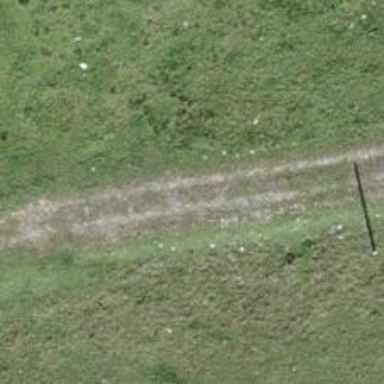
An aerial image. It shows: Gravel track with grade 4 quality.